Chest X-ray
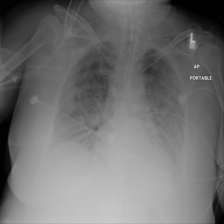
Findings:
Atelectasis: negative
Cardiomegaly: negative
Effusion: negative
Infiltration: negative
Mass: negative
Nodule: negative
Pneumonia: negative
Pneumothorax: negative
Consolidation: negative
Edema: negative
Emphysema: negative
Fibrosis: negative
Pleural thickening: negative
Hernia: negative